Question: Is it possible to create a mapping from 2 tables and have them share a link table? I am not sure if this would work, but there may be a better way to do this and wanted to get some advice. Here is my idea for the mappings:
'''
//For Attachments
HasOptional(a => a.Subscription).WithMany().Map(m => {m.MapLeftKey("SubscriptionID"); m.MapRightKey("EntityId"); m.ToTable("Subscriptions);});
//For Submittals
HasOptional(s => s.Subscription).WithMany().Map(m => {m.MapLeftKey("SubscriptionID"); m.MapRightKey("EntityId"); m.ToTable("Subscriptions);});
'''
Will this create the one link table for both entities to share? Is this a good approach or should I have a FKs for each entity in a subscription table?
Update: I don't think those mappings will work since it is a many-to-one? This may be more appropriate:
'''
HasOptional(s => s.Subscription).WithMany().Map(m => {m.MapKey("EntityId"); m.ToTable("Subscriptions");});
'''

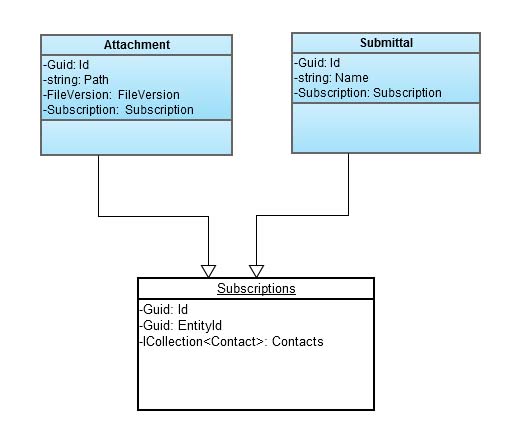
Answer: Thinking about this some more, this is not how it works. I ended up just having the FKs for all types in the Subscriptions class. works just like I need.